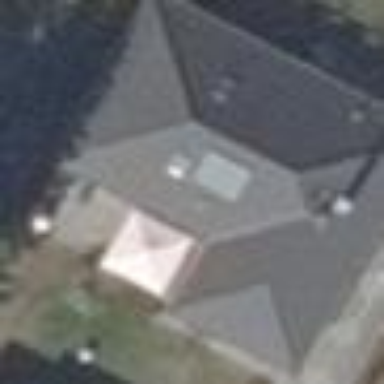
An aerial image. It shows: Simple house.